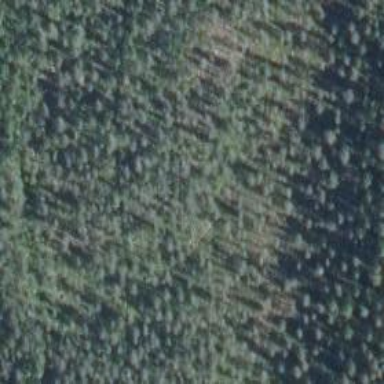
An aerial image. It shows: Woodland with needle-leaved trees.